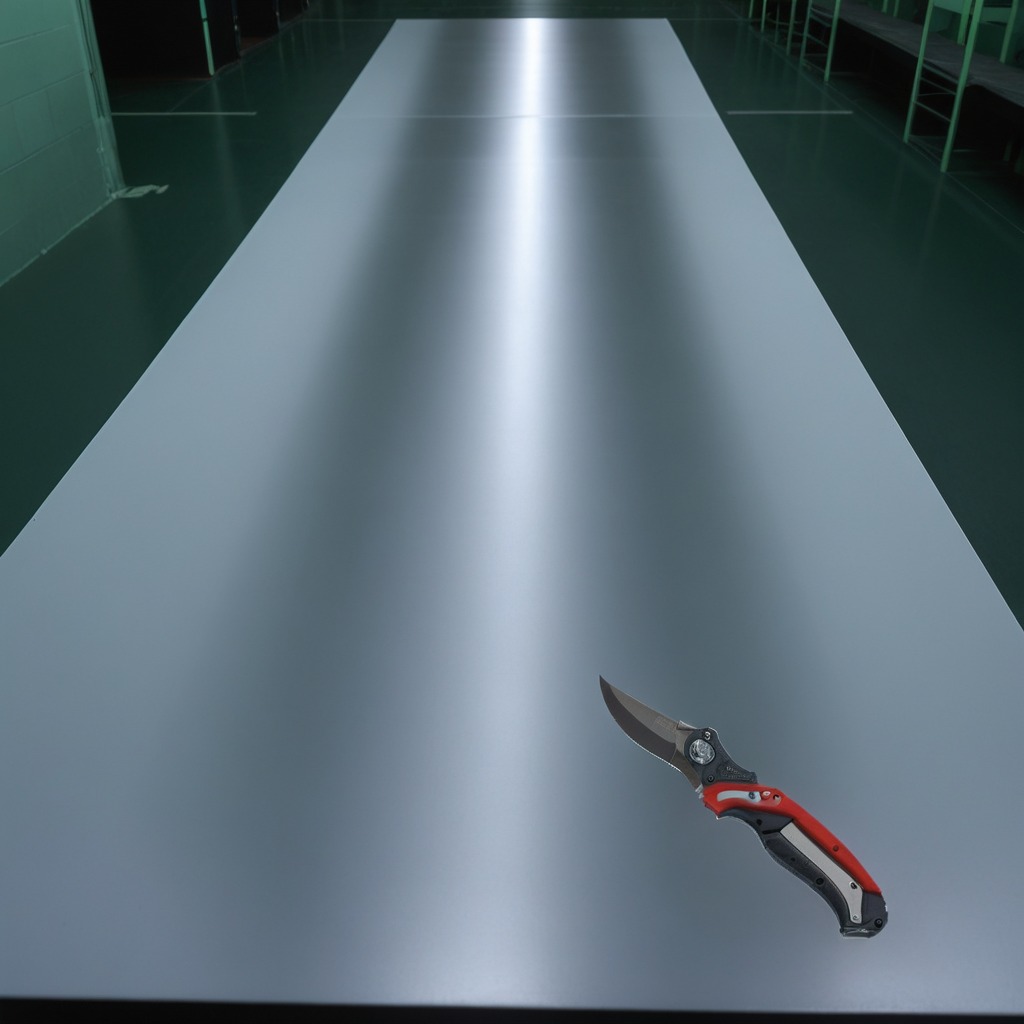
A utility knife lying on a clean empty table in a railway signal maintenance room lit by harsh overhead fluorescents photorealistic surface textures crisp shadows high dynamic range